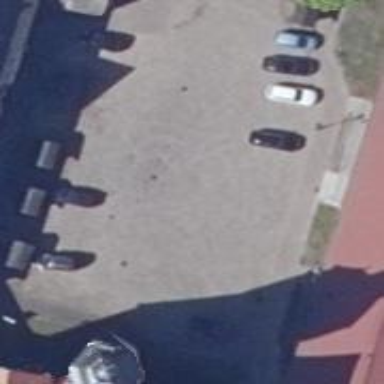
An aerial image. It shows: Parking area with surface.